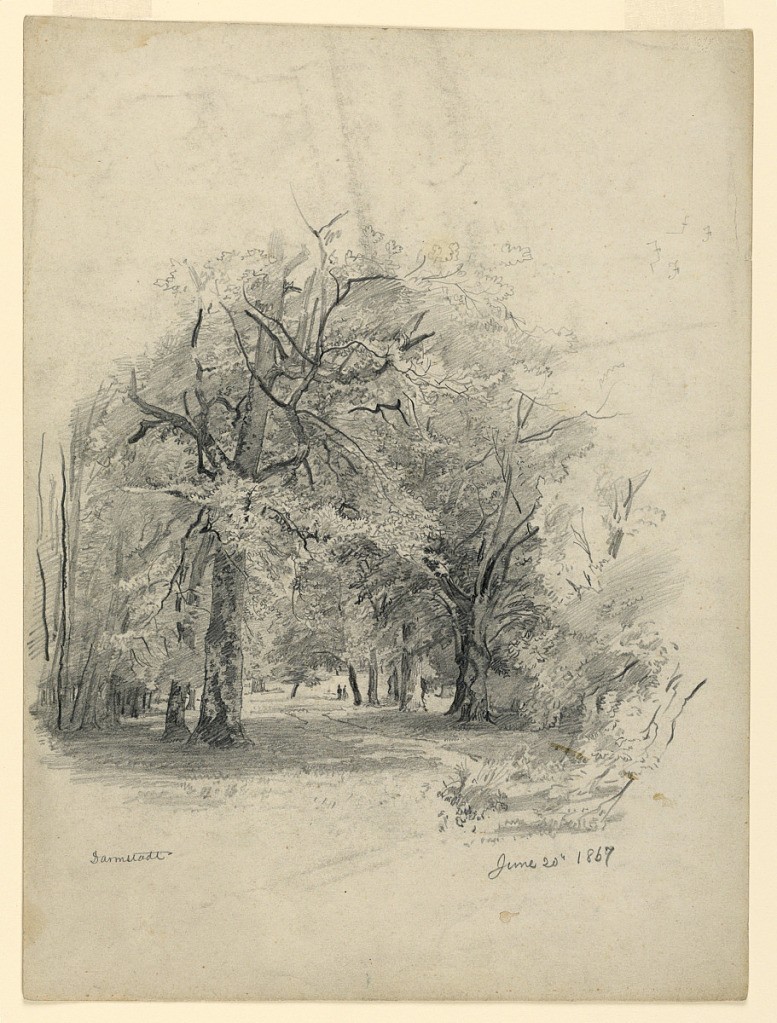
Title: Landscape, Darmstadt, Germany
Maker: William Trost Richards, American, 1833–1905
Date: June 20, 1867
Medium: Graphite on paper
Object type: Drawing
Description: Sketch of a woodland scene with a couple walking along a winding path.